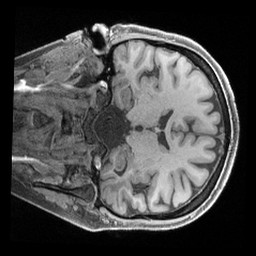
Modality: T1w
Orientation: coronal
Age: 41
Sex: female
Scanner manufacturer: siemens
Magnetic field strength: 3 T
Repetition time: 2.4 s
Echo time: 0.00241 s